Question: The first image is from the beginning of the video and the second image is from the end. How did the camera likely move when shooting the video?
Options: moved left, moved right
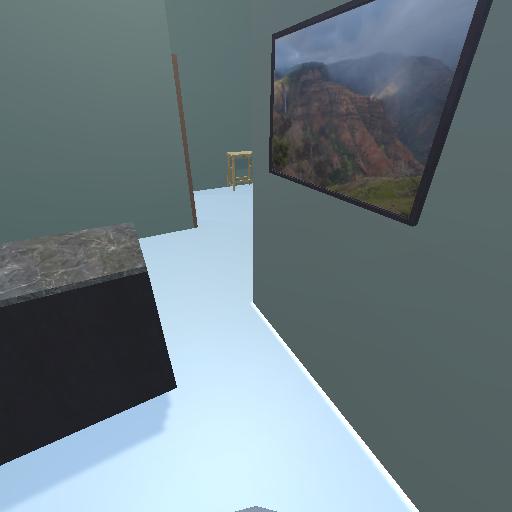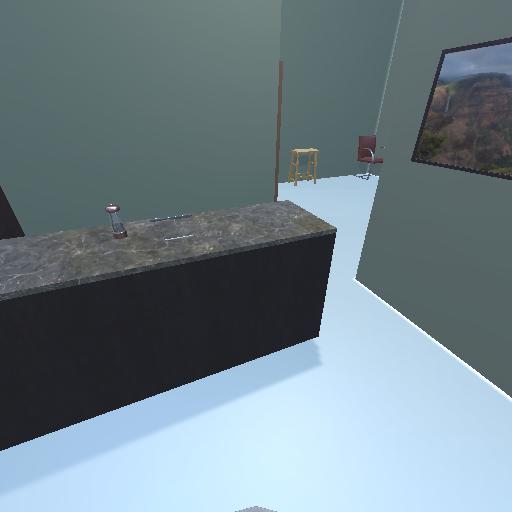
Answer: moved left